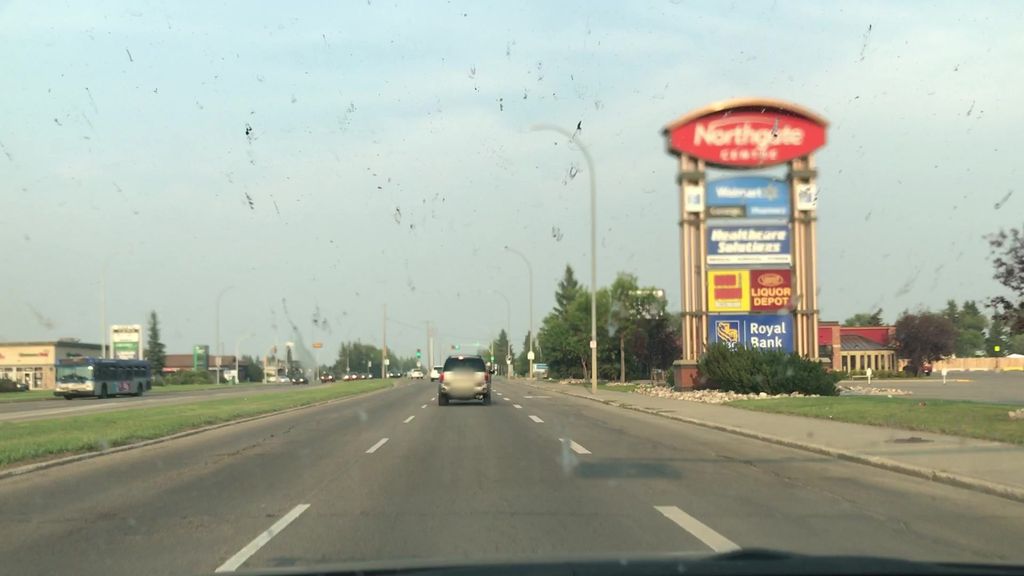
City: edmonton